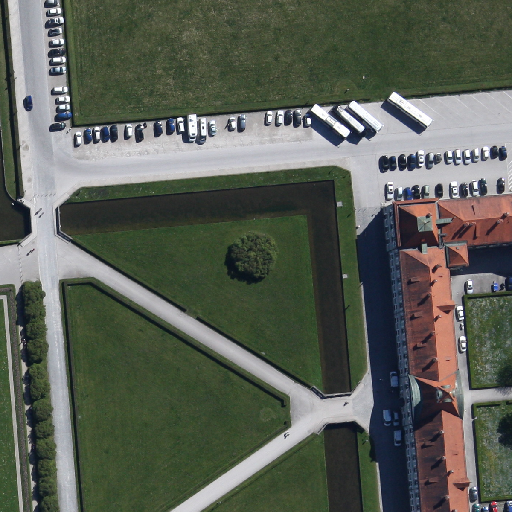
Referring expression: heavy-duty vehicle in the parking area